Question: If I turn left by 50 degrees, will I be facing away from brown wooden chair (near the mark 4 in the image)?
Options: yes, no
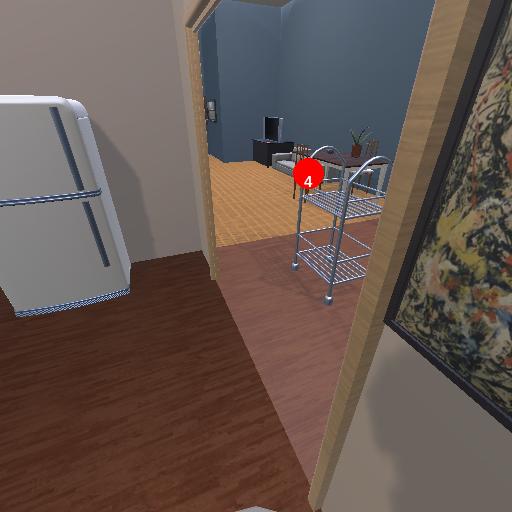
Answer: yes